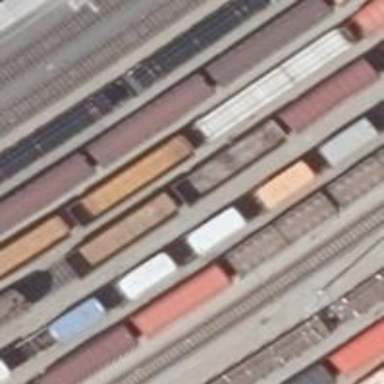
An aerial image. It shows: Rail yard with electrified contact lines for the railway.